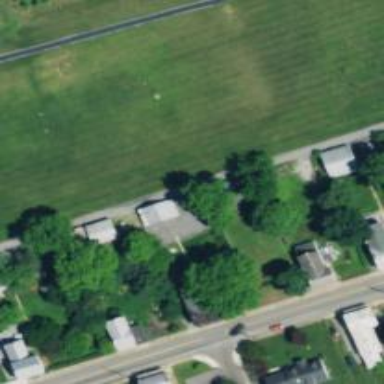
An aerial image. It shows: Alley classified as service road.